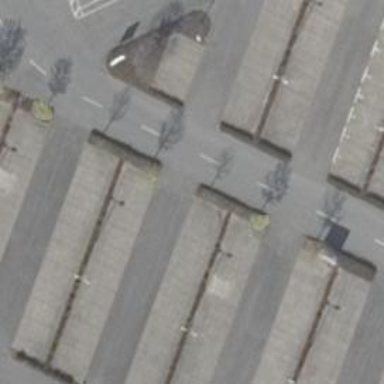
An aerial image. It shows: Asphalt parking aisle road for service vehicles.